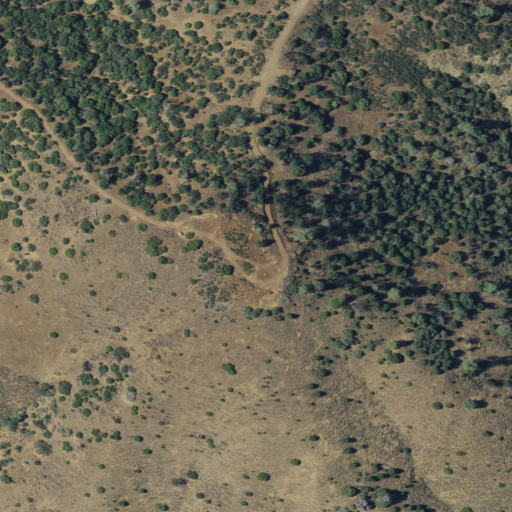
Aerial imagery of mountain in California named Walker Peak containing shrub, grassland, and mixed forest